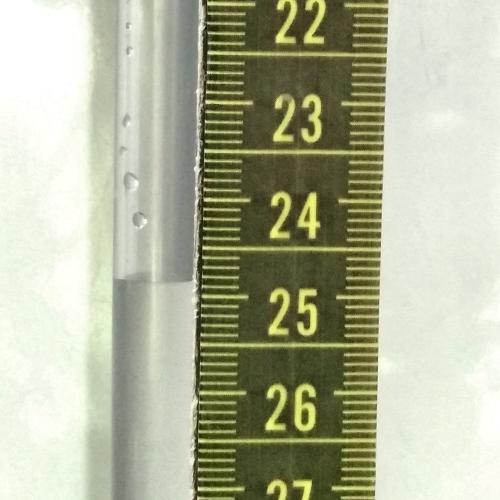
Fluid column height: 24.9 cm